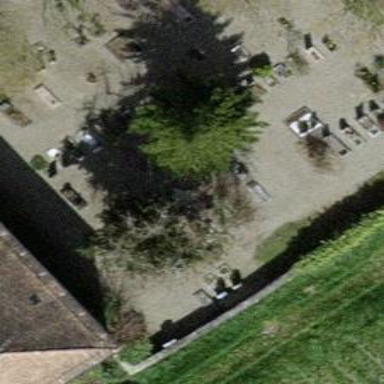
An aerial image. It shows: Cemetery.